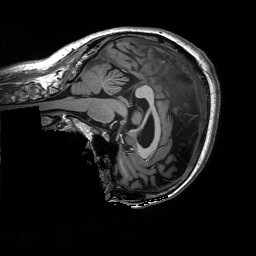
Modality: T1w
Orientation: sagittal
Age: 58
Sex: female
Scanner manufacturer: siemens
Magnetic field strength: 3 T
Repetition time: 2.5 s
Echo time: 0.00248 s